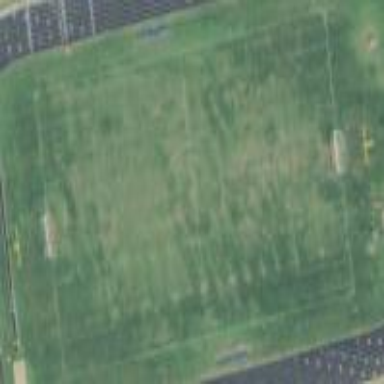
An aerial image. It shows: American football pitch for leisure and sport activities.